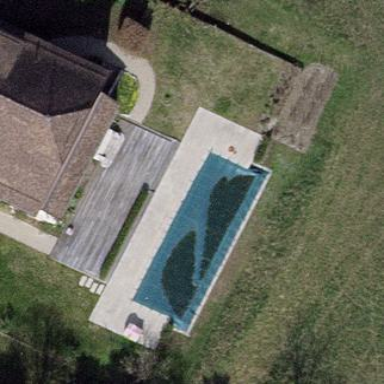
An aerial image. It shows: Swimming pool located in leisure land.